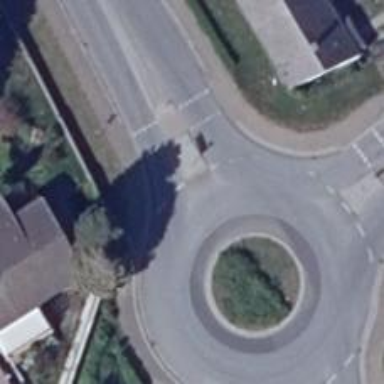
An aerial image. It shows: Crossing road.